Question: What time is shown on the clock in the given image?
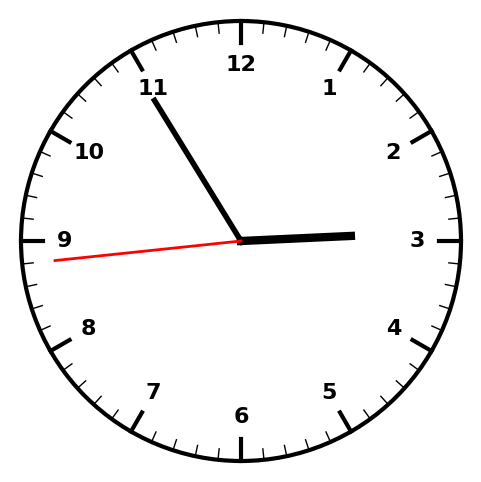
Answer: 02:54:44